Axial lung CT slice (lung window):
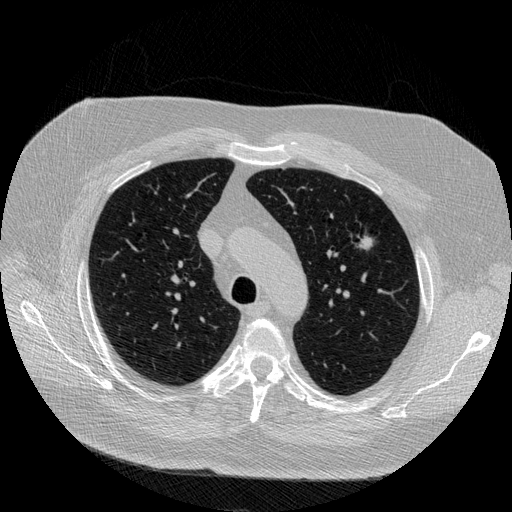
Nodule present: yes
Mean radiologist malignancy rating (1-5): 5